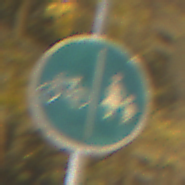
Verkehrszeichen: GetrennterRadUndGehwegRadwegLinks
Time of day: Night
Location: Outdoor (Urban)
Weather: Clear
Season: NotSpecified
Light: Artificial